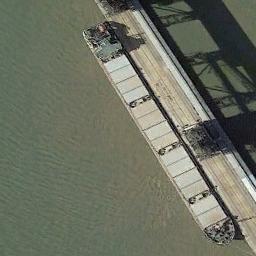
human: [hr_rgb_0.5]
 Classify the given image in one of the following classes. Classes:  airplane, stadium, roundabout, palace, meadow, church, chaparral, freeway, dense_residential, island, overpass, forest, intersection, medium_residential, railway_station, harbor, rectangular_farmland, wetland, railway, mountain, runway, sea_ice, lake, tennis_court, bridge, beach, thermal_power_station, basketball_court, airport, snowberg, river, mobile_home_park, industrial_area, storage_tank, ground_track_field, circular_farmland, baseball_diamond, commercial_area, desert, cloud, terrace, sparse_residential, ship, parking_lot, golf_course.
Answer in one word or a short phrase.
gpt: ship